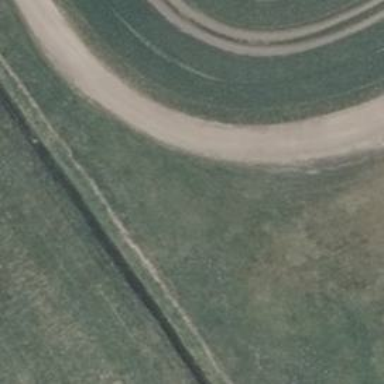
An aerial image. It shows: Track with compacted grade3 surface.